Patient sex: F
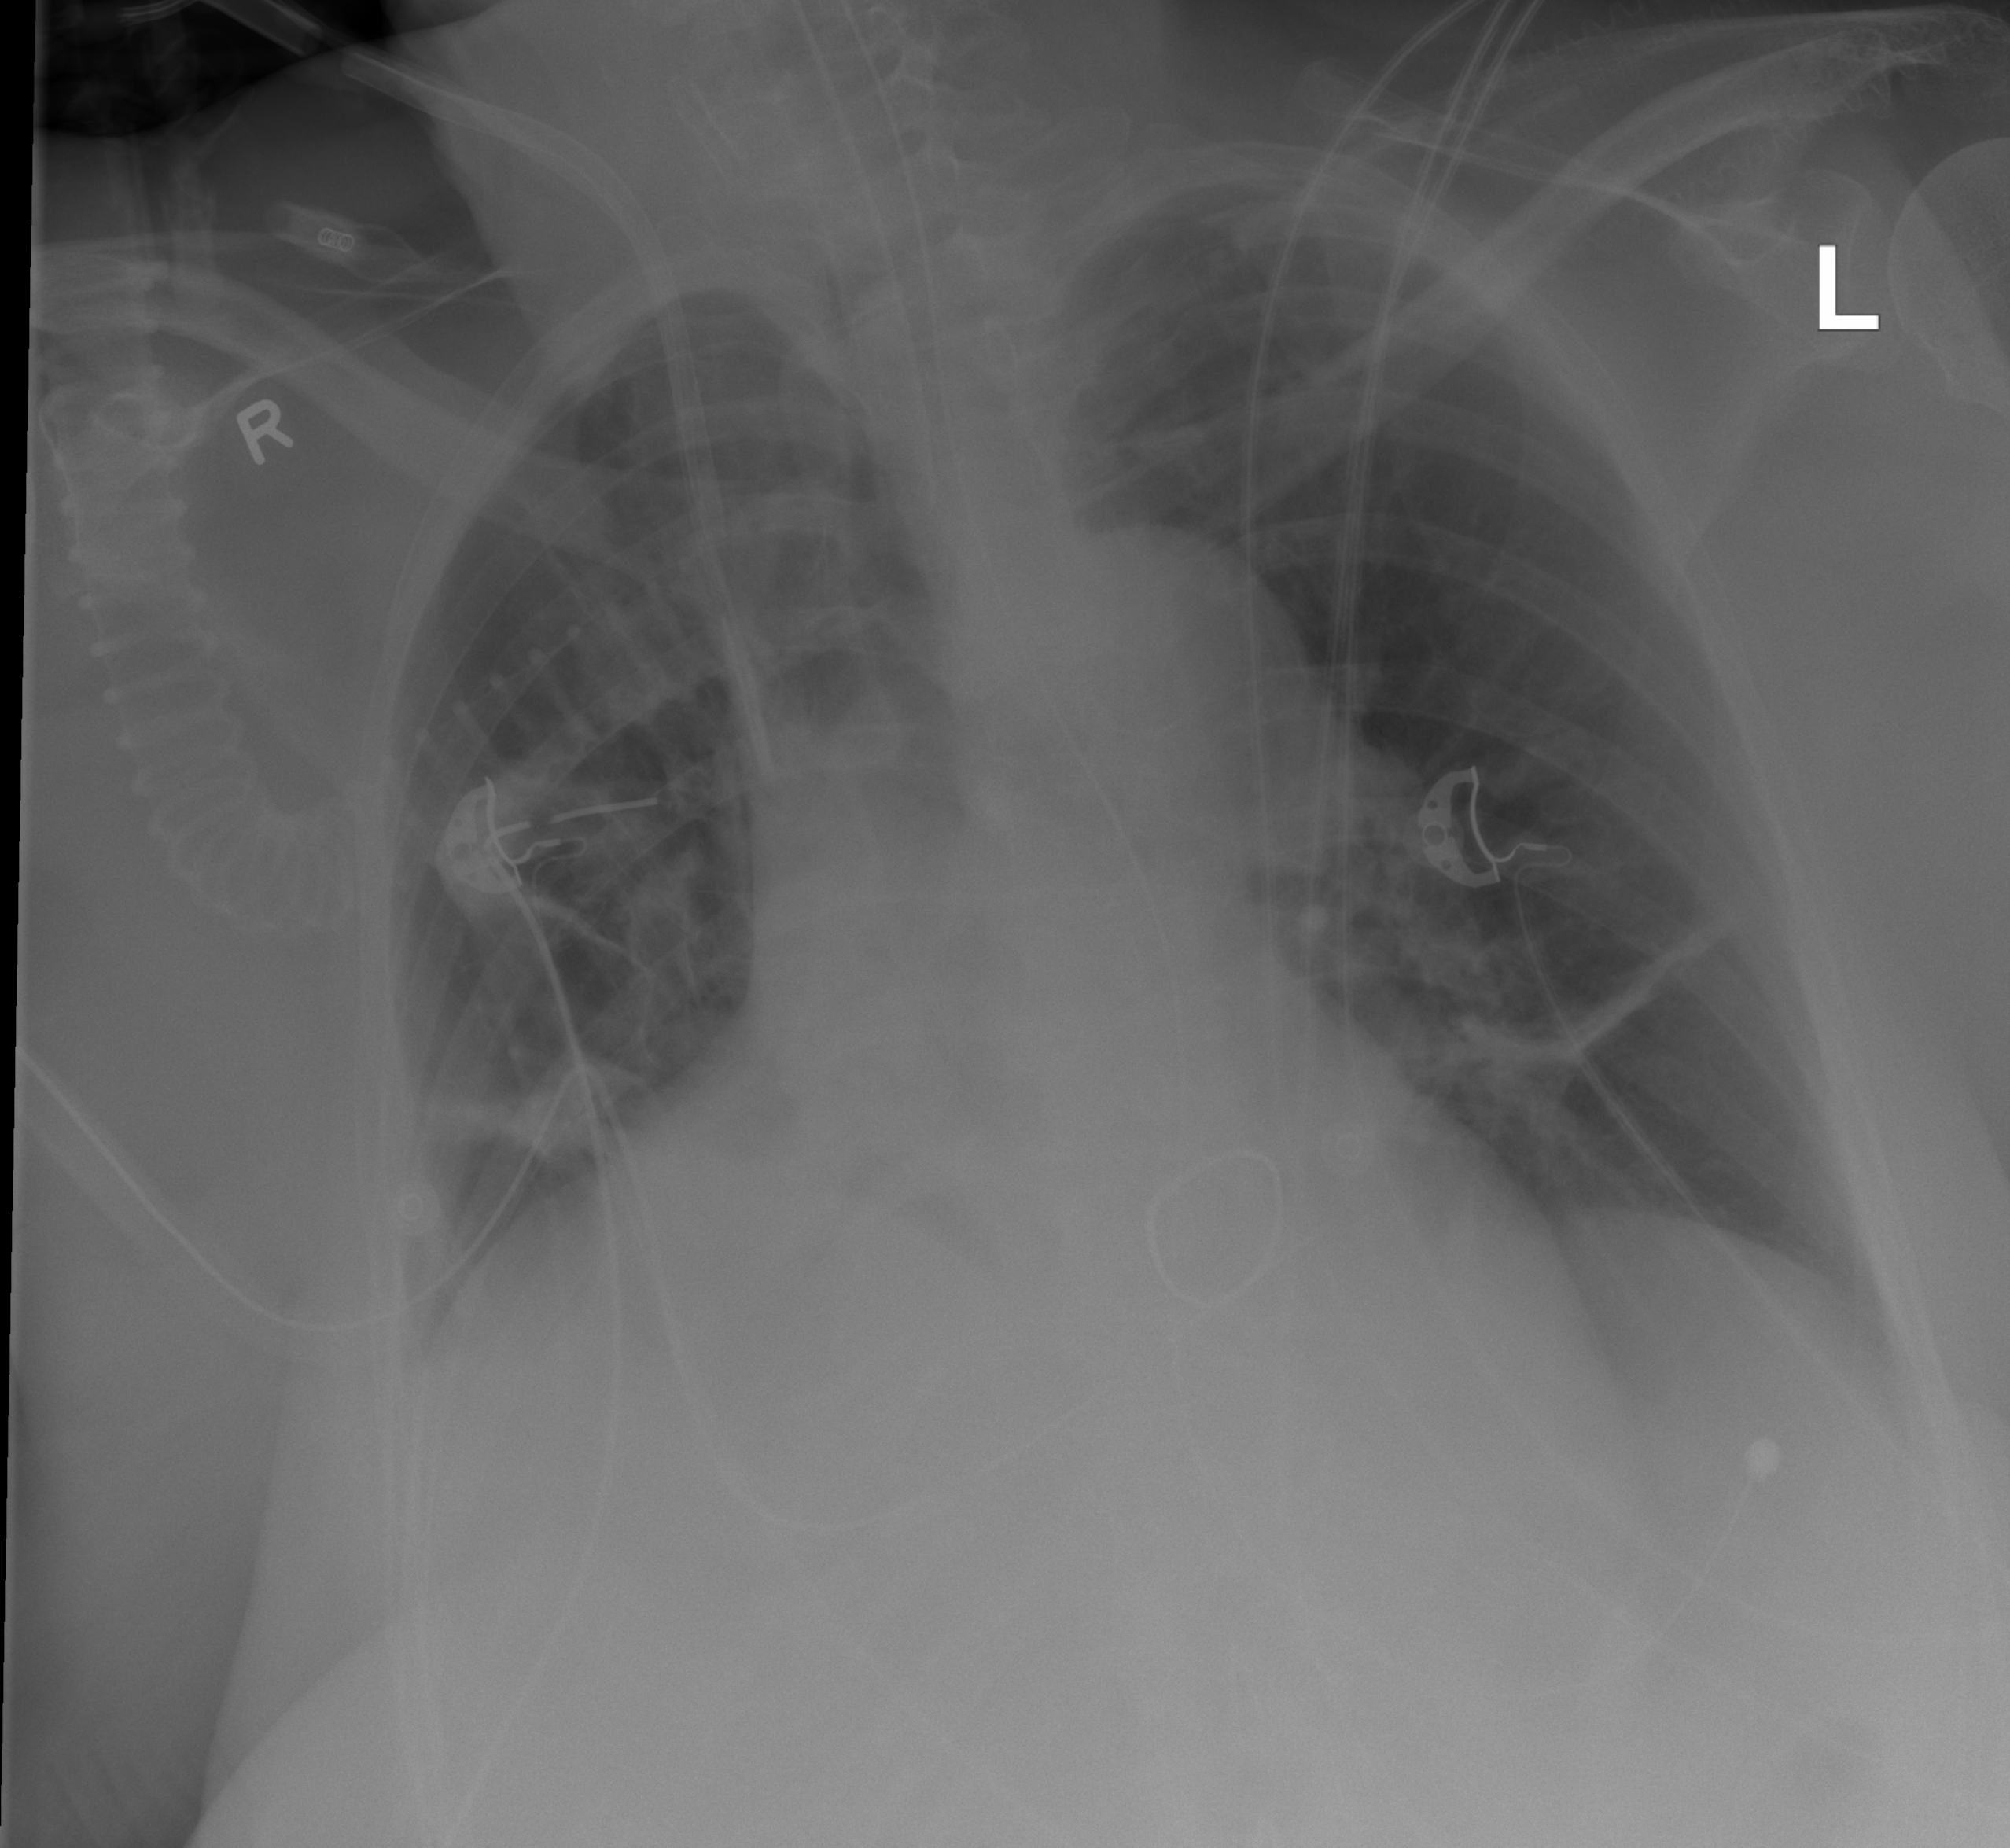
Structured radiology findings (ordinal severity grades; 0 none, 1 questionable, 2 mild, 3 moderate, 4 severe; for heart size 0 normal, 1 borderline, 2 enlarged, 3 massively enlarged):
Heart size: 0
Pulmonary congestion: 0
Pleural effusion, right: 2
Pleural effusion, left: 0
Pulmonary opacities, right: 0
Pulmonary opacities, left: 0
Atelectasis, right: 2
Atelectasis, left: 2